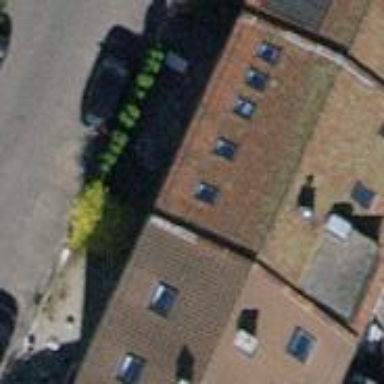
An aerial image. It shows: Building with gabled roof oriented across.